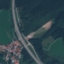
Land use / land cover class: Highway